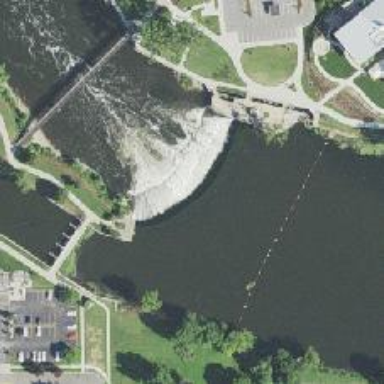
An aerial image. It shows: Weir along the waterway.